Question: I'm still kind of new to C++ and WinAPI and I've come across an issue. I can't make use of an infinite while loop (while(true) in this case) in WinAPI but I can do exactly what I want to do in a console application without the crashing.
I'm trying to detect a key-press so I believe that I need this loop unless someone can provide other means of doing this.
'''
while (true) {
if (GetAsyncKeyState(MIDDLEMOUSEBUTTON)) {
//my code here
}
}
'''

Any help or advice with this is appreciated, thanks.
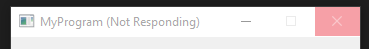
Answer: GUI apps are event driven. Your loop is preventing a message loop from processing new messages. That is why your app is unresponsive. You need a message loop, and you need your message handler to process 'WM_KEYDOWN', 'WM_KEYUP', and/or 'WM_CHAR' messages to handle key presses, 'WM_(L|M|R)BUTTONDOWN' and/or 'WM_(L|M|R)BUTTONUP' messages to handle mouse clicks, etc.